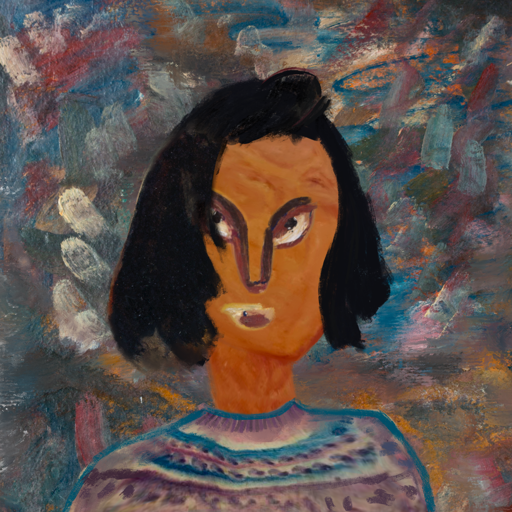
Background: Boggyland, Head And Neck Front: Pious_Lady, Face Front: After_Raid, Bust: HillGirl, Hair Front: Mosgoul, Head Accessory: Blank, Second Necklace: Blank, Necklace: Blank, Baby: Blank